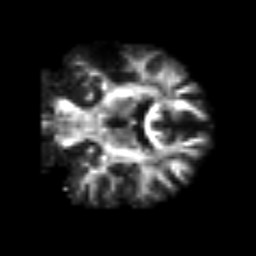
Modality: FA
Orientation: coronal
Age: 63
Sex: male
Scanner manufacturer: siemens
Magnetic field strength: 3 T
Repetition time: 3.2 s
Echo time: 0.081 s